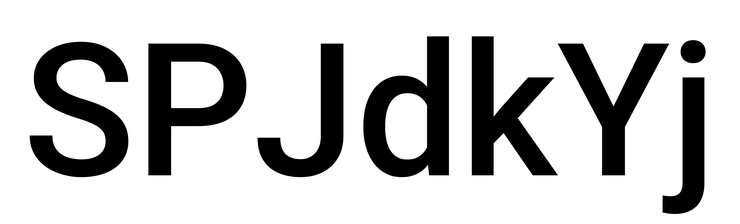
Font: Roboto_Medium